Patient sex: M
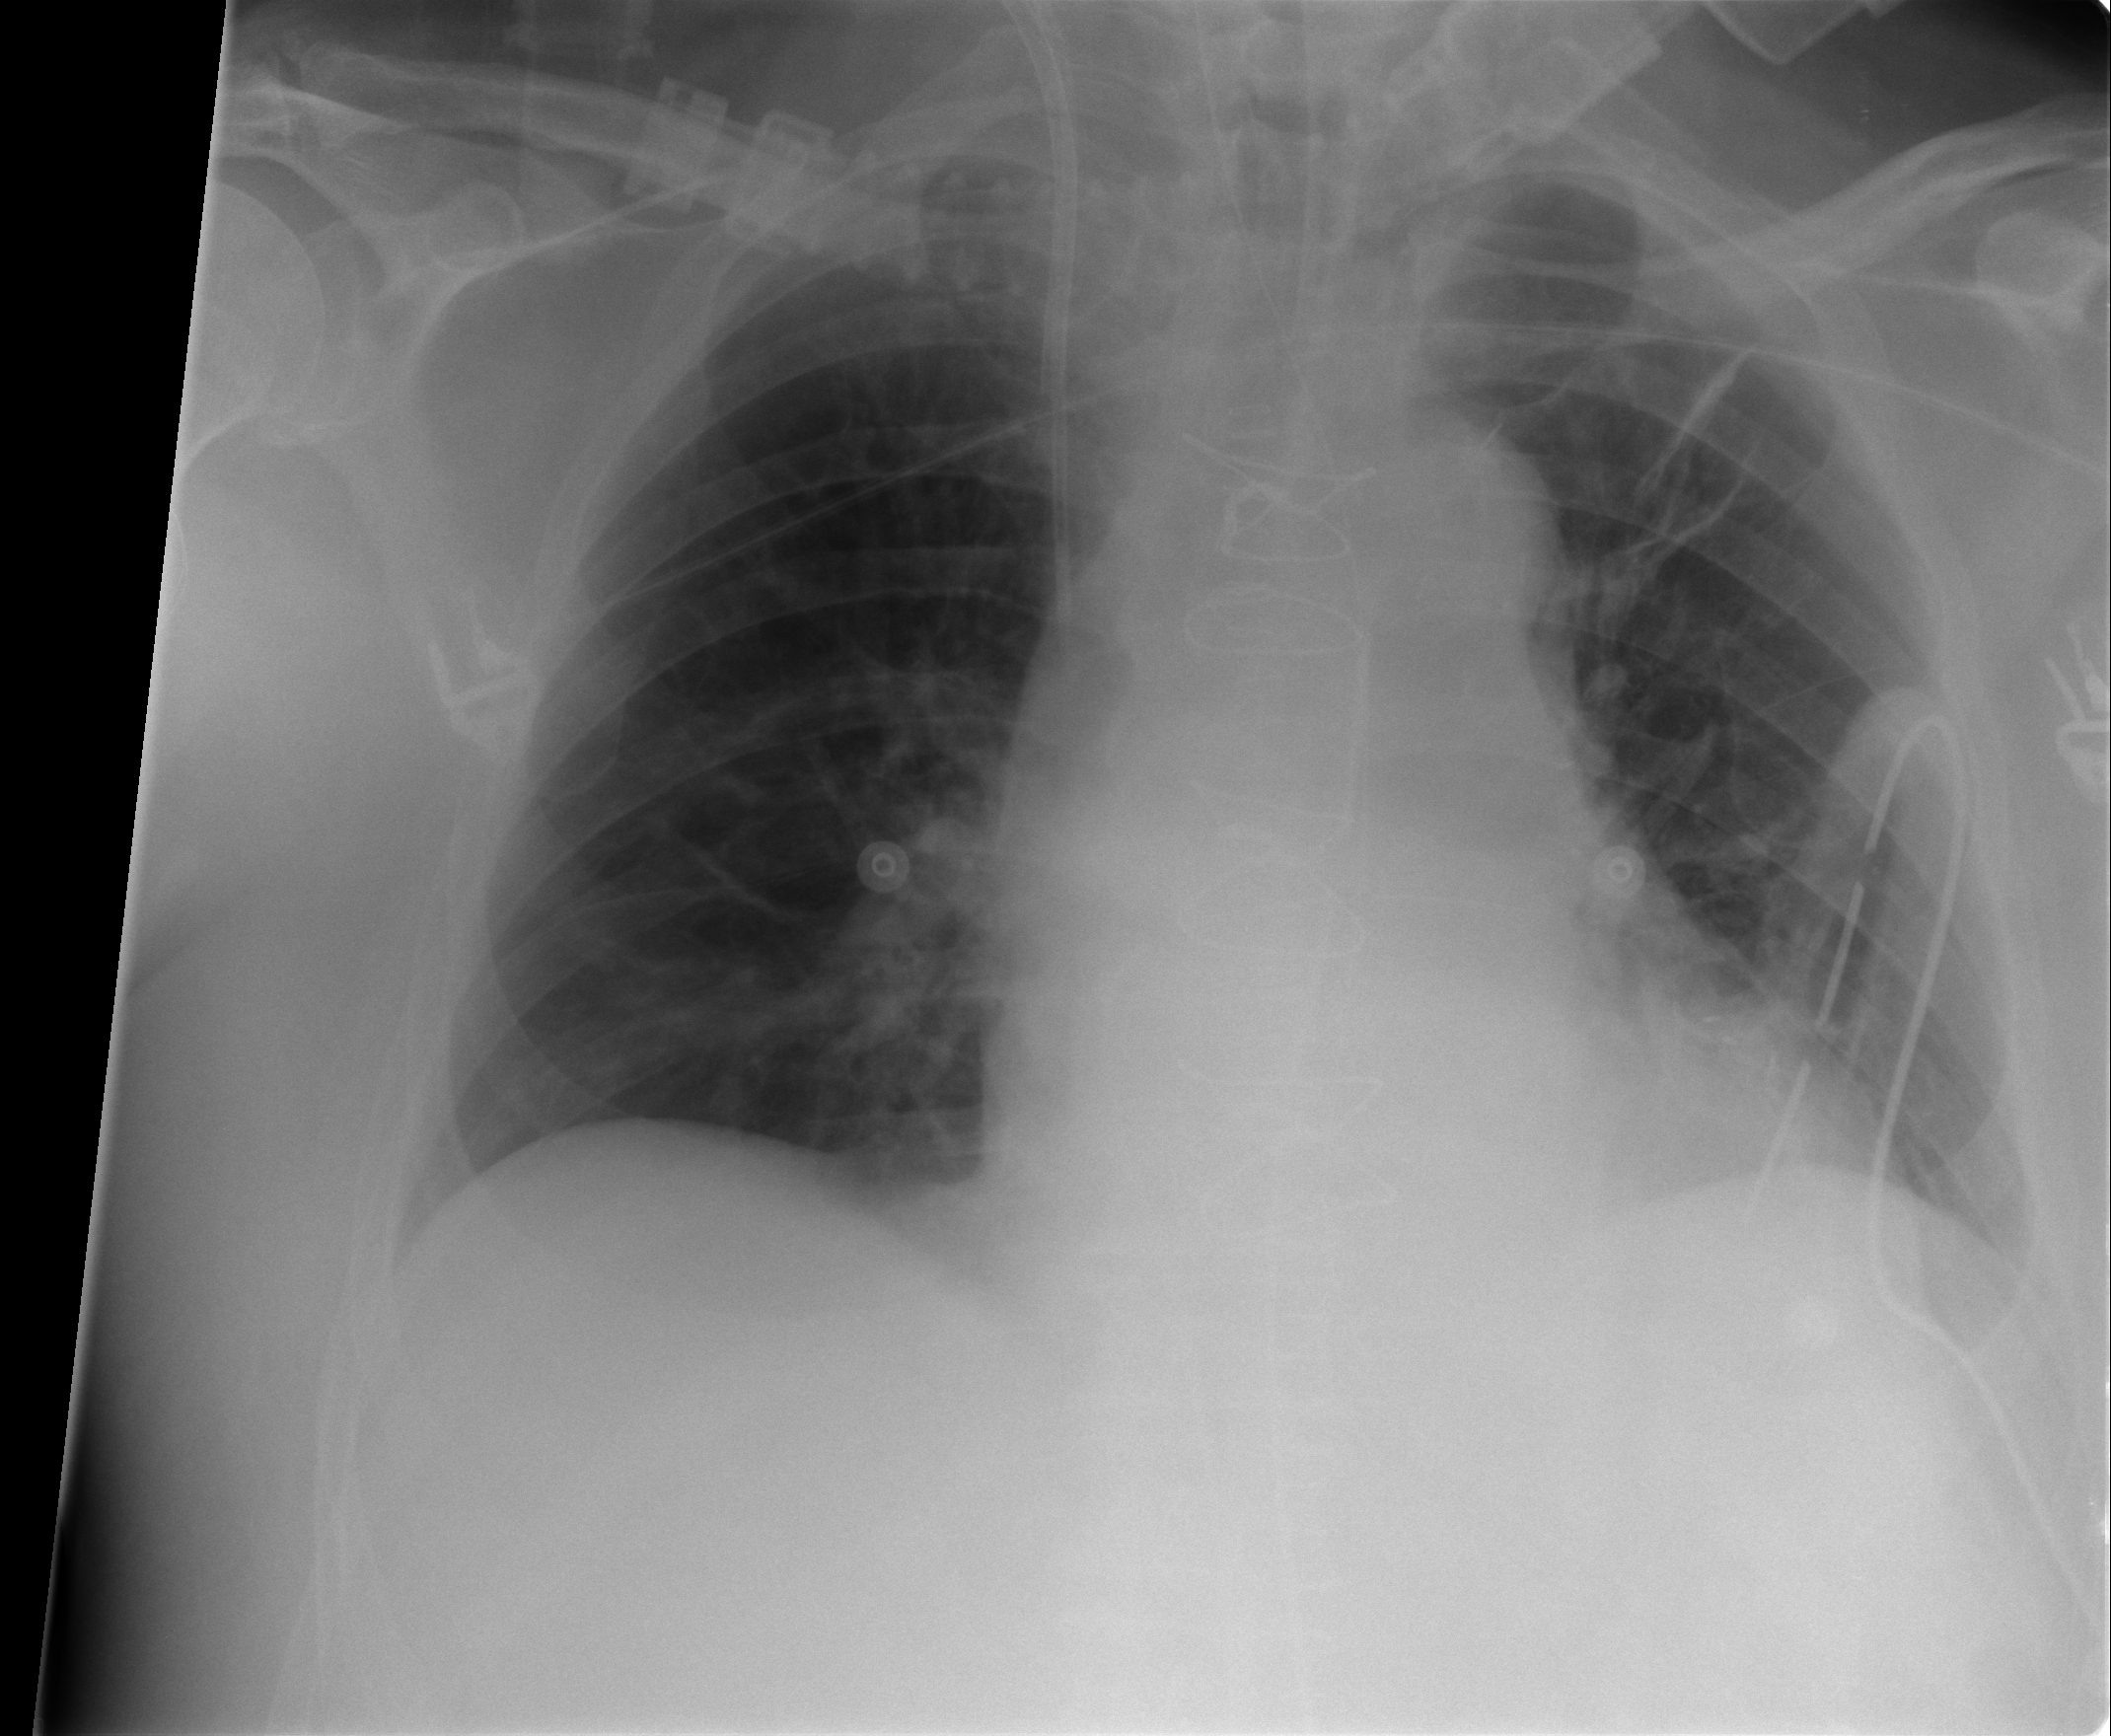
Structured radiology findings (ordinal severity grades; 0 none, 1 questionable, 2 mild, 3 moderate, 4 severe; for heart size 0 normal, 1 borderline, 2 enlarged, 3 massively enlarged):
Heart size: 2
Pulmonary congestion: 0
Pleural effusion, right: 0
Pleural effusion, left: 1
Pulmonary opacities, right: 0
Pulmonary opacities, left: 0
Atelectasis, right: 1
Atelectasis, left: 2